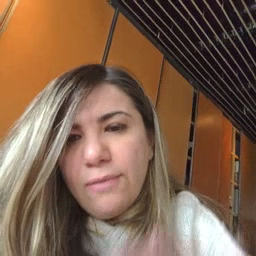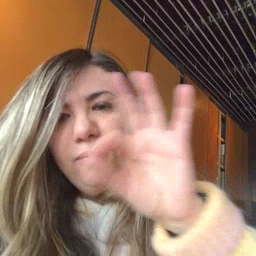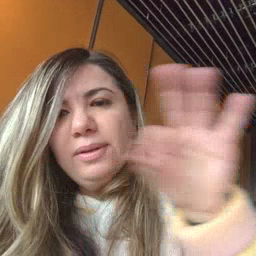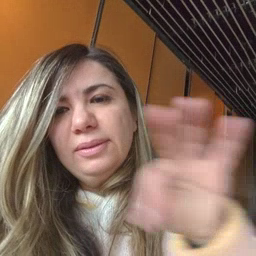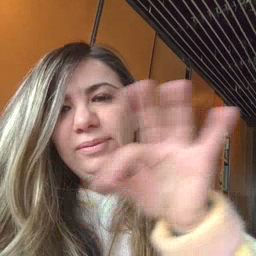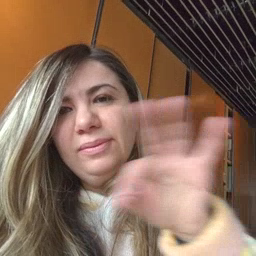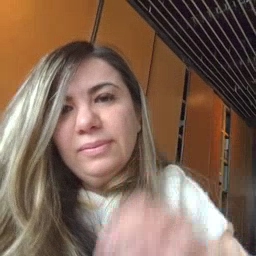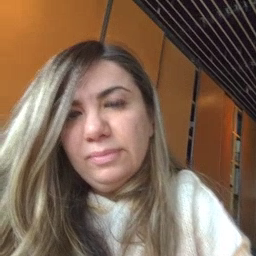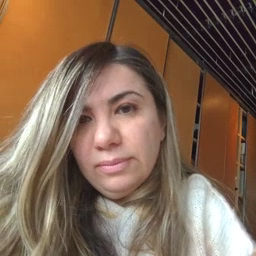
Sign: frenchfries